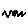
Label: zigzag